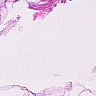
Metastatic tissue present: no